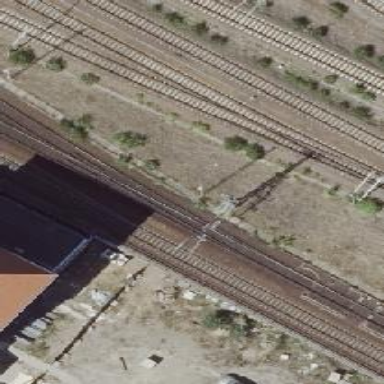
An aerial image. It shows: Catenary mast for power lines.